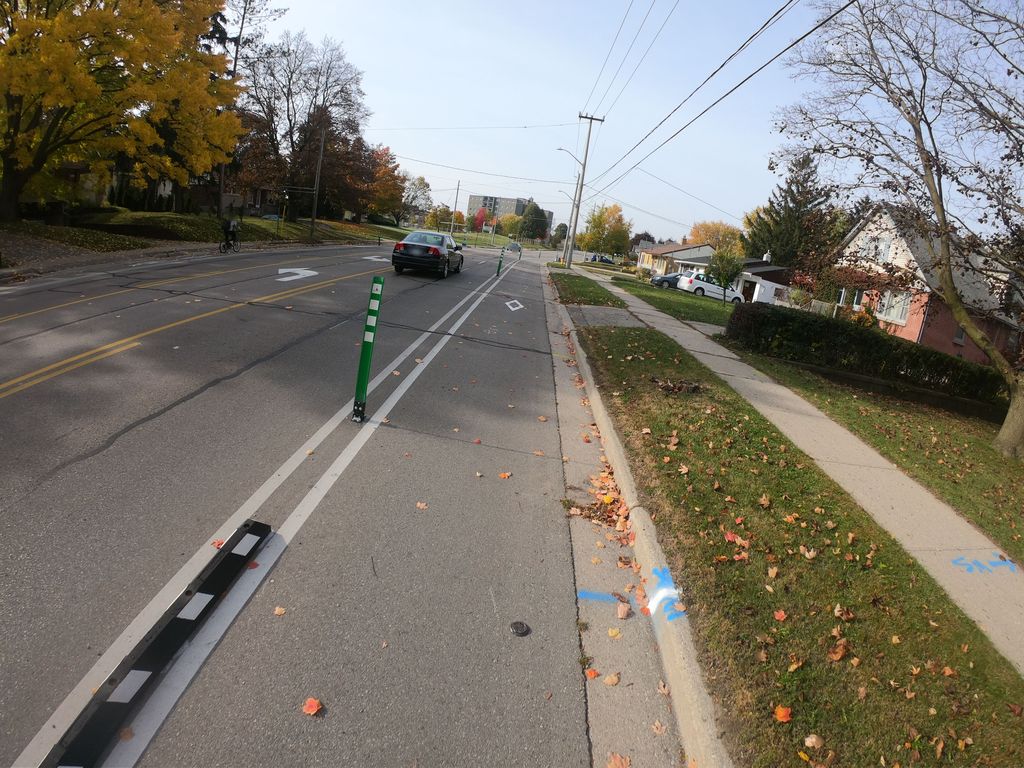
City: kitchener-waterloo